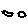
Label: cloud